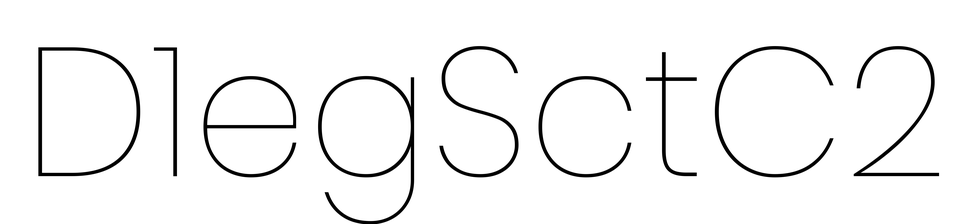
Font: Poppins-Thin